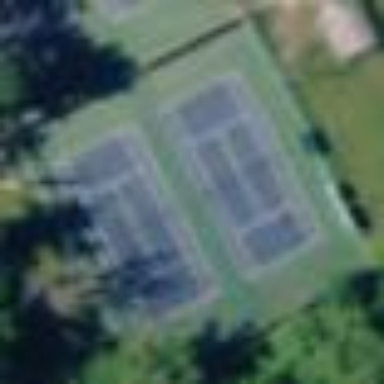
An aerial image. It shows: Tennis court on pitch designated for leisure land.